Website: macys
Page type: billing-address
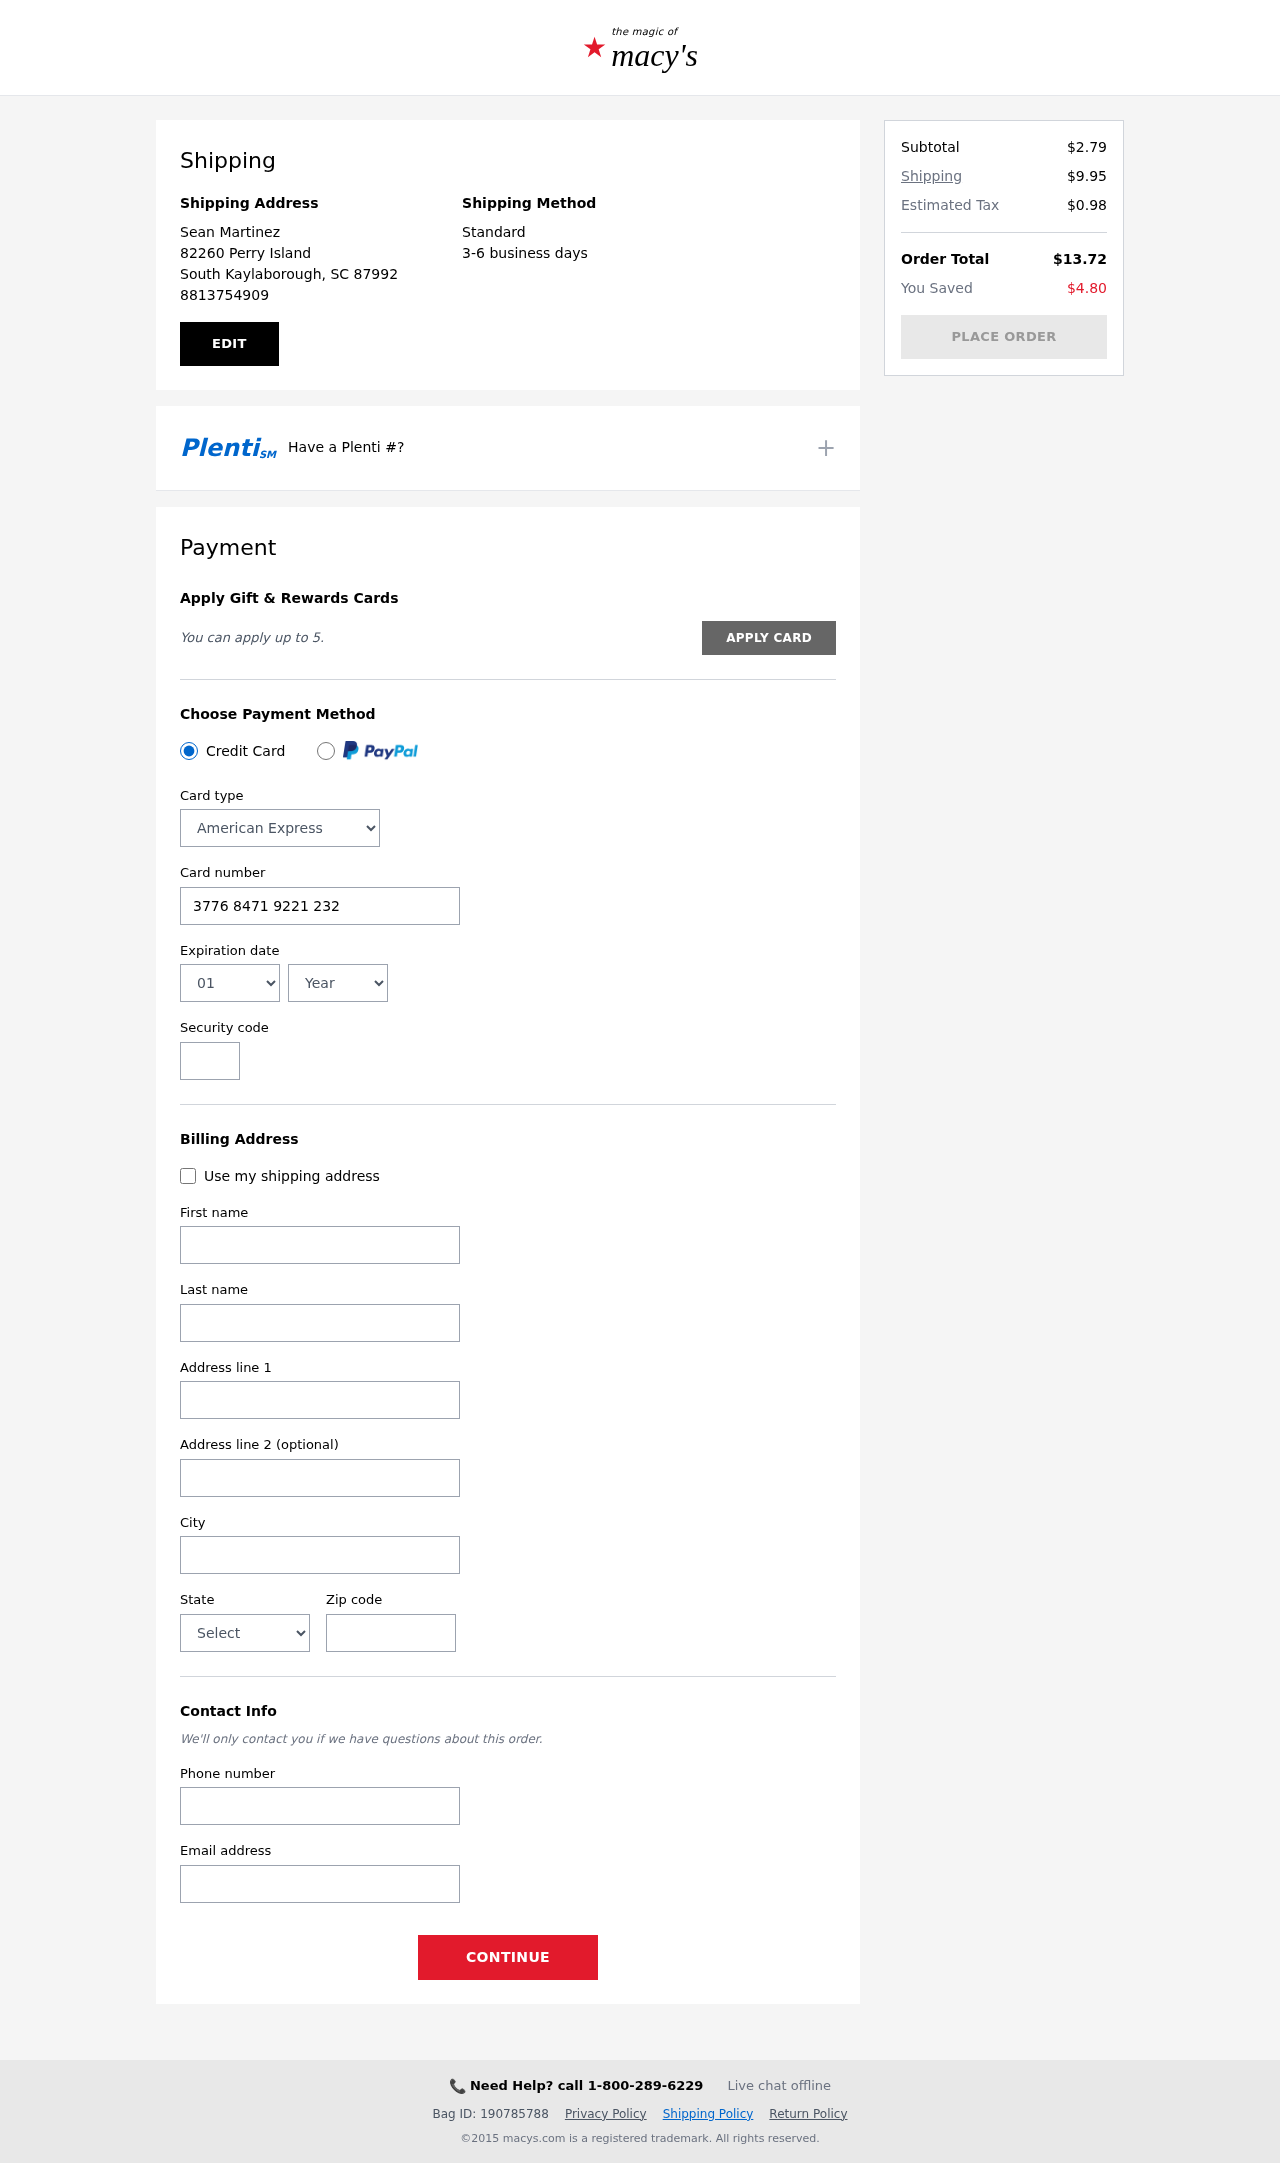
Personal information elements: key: PII_CARD_CVV
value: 1176
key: PII_CARD_EXPIRY_MONTH
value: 01
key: PII_CARD_EXPIRY_YEAR
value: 28
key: PII_CARD_NUMBER
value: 3776 8471 9221 232
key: PII_CARD_TYPE
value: American Express
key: PII_CITY
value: South Kaylaborough
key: PII_CITY_STATE_ZIP
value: South Kaylaborough, SC 87992
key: PII_EMAIL
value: smartinez@yahoo.com
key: PII_FIRSTNAME
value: Sean
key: PII_FULLNAME
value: Sean Martinez
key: PII_LASTNAME
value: Martinez
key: PII_PHONE
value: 8813754909
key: PII_POSTCODE
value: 87992
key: PII_STATE
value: South Carolina
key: PII_STREET
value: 82260 Perry Island
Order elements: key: ORDER_SUBTOTAL
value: $2.79
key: ORDER_SHIPPING_COST
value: $9.95
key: ORDER_TAX
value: $0.98
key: ORDER_TOTAL
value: $13.72
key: ORDER_SAVINGS
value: $4.80